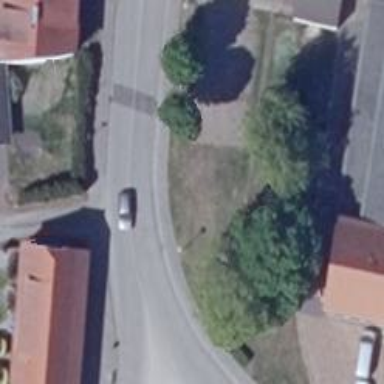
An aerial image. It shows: Secondary road with asphalt surface.